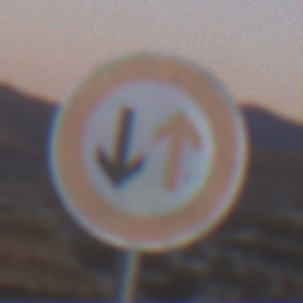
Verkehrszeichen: VorrangDesGegenverkehrs
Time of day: Dusk
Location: Outdoor (Nature)
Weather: Clear
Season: NotSpecified
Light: Natural